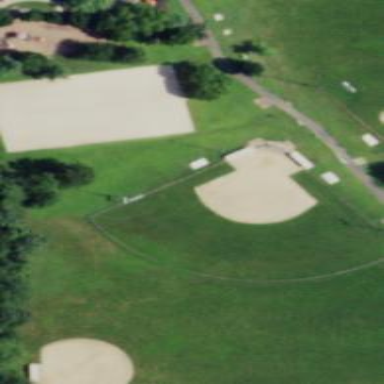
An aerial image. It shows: Baseball pitch with sandy surface for leisure and sports activities.